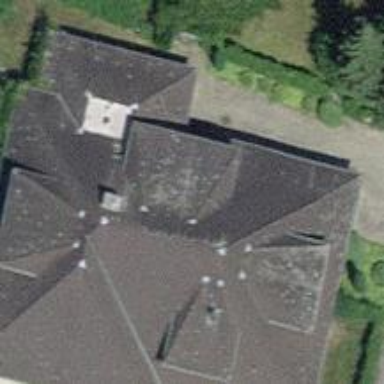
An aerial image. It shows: Building with tile roof.